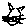
Label: cat